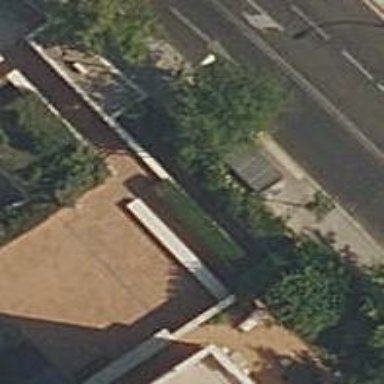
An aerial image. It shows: Bus stop with platform for public transport.